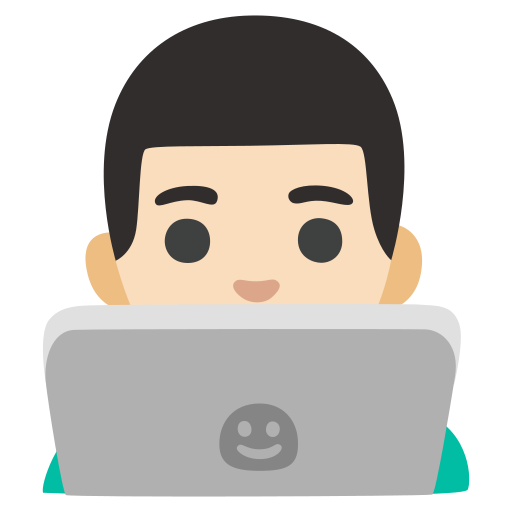
Emoji: 👨🏻‍💻